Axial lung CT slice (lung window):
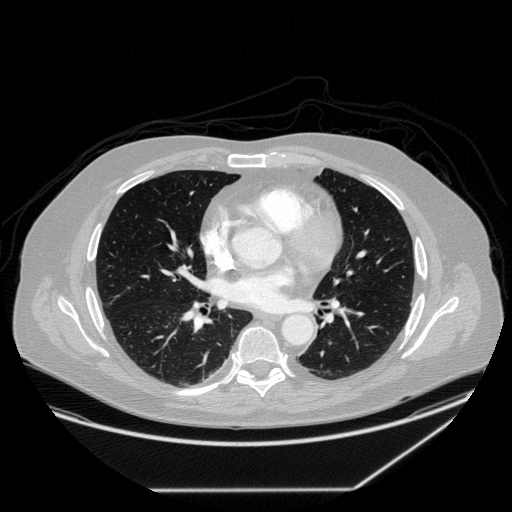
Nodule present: yes
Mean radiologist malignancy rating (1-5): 2.667